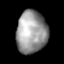
Tissue: lung
Cell type: Others
Senescence score: 0.2224
Nuclear area (px): 1271
Mean DAPI intensity: 153.331